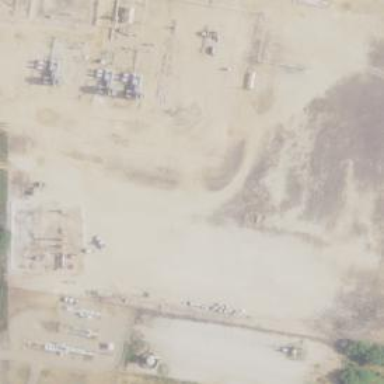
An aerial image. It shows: Industrial area used for gas-related purposes.